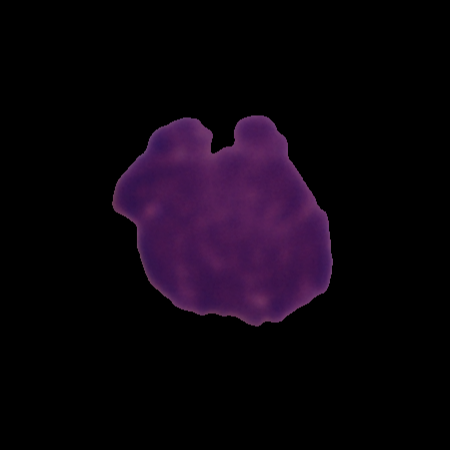
Label: cancer